Question: I want to swap dynamically values in column VAL2.
The case is when in tech I have got X.
I want to upload data from other rows where values in cells are the same ( the only difference is EN1 and EN2 ) because values there are reversed.
~~ SQL server

I tried to update, case, but I do not know how to pass only one value in the update and make it dynamically for many different cases.
'''
UPDATE XX
SET VAL2= (select distinct VAL2 from xx where
select EN1,EN2....
where TECH = 'X'
'''
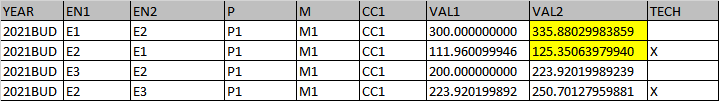
Answer: '''
declare @xx table
(
[Year] varchar(10),
EN1 varchar(5),
EN2 varchar(5),
P varchar(5),
M varchar(5),
CC1 varchar(5),
VAL1 decimal(18,9),
VAL2 decimal(18,9),
TECH varchar(5)
);
insert into @xx
values
('2021BUD', 'E1', 'E2', 'P1', 'M1', 'CC1', 1, 2, ''),
('2021BUD', 'E2', 'E1', 'P1', 'M1', 'CC1', 3, 4, 'X'),
('2021BUD', 'E3', 'E4', 'P1', 'M1', 'CC1', 5, 6, ''),
('2021BUD', 'E4', 'E3', 'P1', 'M1', 'CC1', 7, 8, 'X'),
--duplicates
('2021BUD', 'E5', 'E6', 'P1', 'M1', 'CC1', 9, 10, ''),
('2021BUD', 'E5', 'E6', 'P1', 'M1', 'CC1', 99, 1010, ''),
('2021BUD', 'E6', 'E5', 'P1', 'M1', 'CC1', 11, 12, 'X'),
('2021BUD', 'E7', 'E8', 'P1', 'M1', 'CC1', 13, 14, ''),
('2021BUD', 'E8', 'E7', 'P1', 'M1', 'CC1', 15, 16, 'X'),
('2021BUD', 'E8', 'E7', 'P1', 'M1', 'CC1', 17, 18, 'X');
select *
from @xx;
--A
with cte
as
(
select t.EN1, t.EN2, t.VAL2, m.VAL2 as swapVAL2, count(case when t.TECH in ('', 'X') then 1 end) over(partition by t.EN1, t.EN2) as cnt
from @xx as t
join @xx as m on t.Year=m.Year and t.EN1 = m.EN2 and t.EN2 = m.EN1 and t.P = m.P and t.M = m.M and t.CC1 = m.CC1
)
update cte
set VAL2 = swapVAL2
where cnt=1;
select *
from @xx;
go
--or, no check for duplicates etc, all Tech{empty}rows have a single corresponding TechX row
declare @yy table
(
[Year] varchar(10),
EN1 varchar(5),
EN2 varchar(5),
P varchar(5),
M varchar(5),
CC1 varchar(5),
VAL1 decimal(18,9),
VAL2 decimal(18,9),
TECH varchar(5)
);
insert into @yy
values
('2021BUD', 'E1', 'E2', 'P1', 'M1', 'CC1', 1, 2, ''),
('2021BUD', 'E2', 'E1', 'P1', 'M1', 'CC1', 3, 4, 'X'),
('2021BUD', 'E3', 'E4', 'P1', 'M1', 'CC1', 5, 6, ''),
('2021BUD', 'E4', 'E3', 'P1', 'M1', 'CC1', 7, 8, 'X');
select * from @yy;
/*
select *,
max(case when TECH = 'X' then val2 end) over(partition by Year, P, M, CC1, case when EN1 > EN2 then EN2 else EN1 end, case when EN1>EN2 then EN1 else EN2 end) as TechXVal2,
max(case when TECH = '' then val2 end) over(partition by Year, P, M, CC1, case when EN1 > EN2 then EN2 else EN1 end, case when EN1>EN2 then EN1 else EN2 end) as TechVal2
from @yy
*/
with y
as
(
select VAL2, TECH,
max(case when TECH = 'X' then val2 end) over(partition by Year, P, M, CC1, case when EN1 > EN2 then EN2 else EN1 end, case when EN1 > EN2 then EN1 else EN2 end) as TechXVal2,
max(case when TECH = '' then val2 end) over(partition by Year, P, M, CC1, case when EN1 > EN2 then EN2 else EN1 end, case when EN1 > EN2 then EN1 else EN2 end) as TechVal2
from @yy
)
update y
--techX gets the VAL2 of tech and tech gets VAL2 of techX
set VAL2 = case TECH when 'X' then TechVal2 else TechXVal2 end;
select *
from @yy;
go
'''